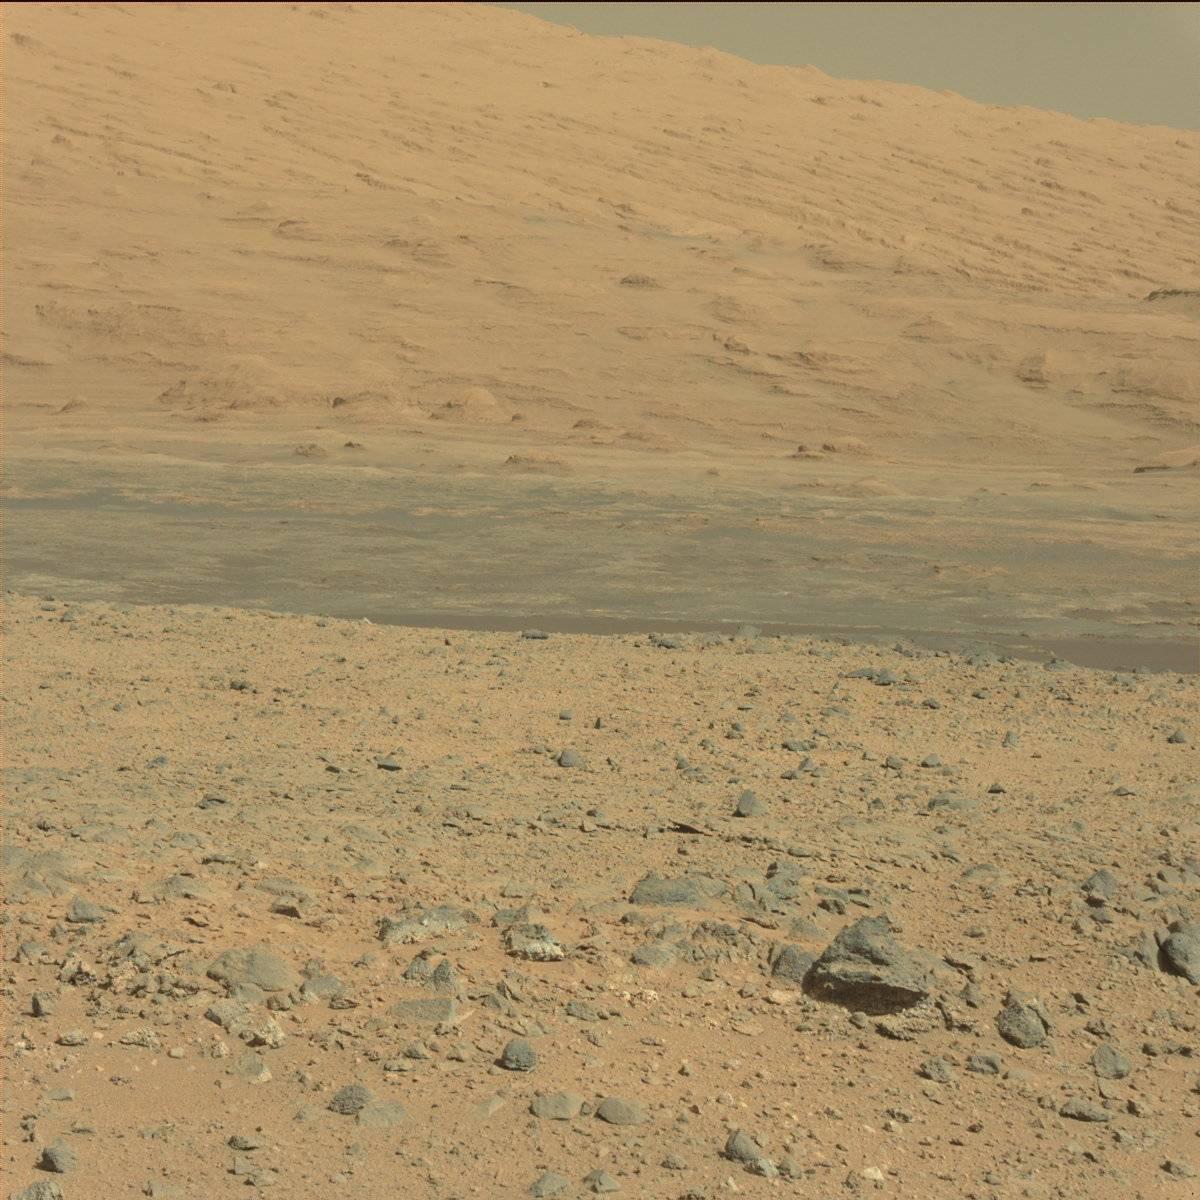
Terrain classes present: Bedrock, Ridge, Sand / Soil, Sky